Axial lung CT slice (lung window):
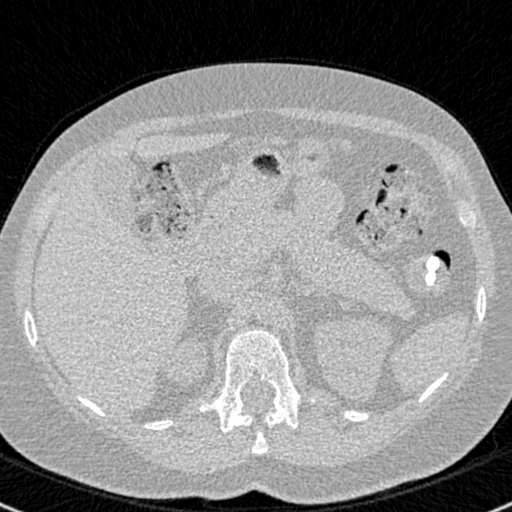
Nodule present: no